Question: I have updated Eclipse ADT from revision 22 to 23.0.5 but after updating it is giving an error of R not found. I have restarted the eclipse couple of time but problem persists. What could be the issue?
See my SDK status as attached in picture below.

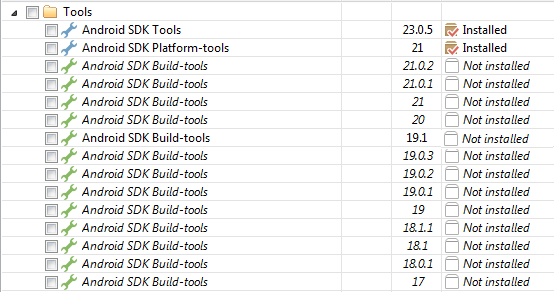
Answer: You don't have Android SDK Build-tools installed on your machine.
Just install the Android SDK Build-tools version 19.1 and this should resolve the problem.